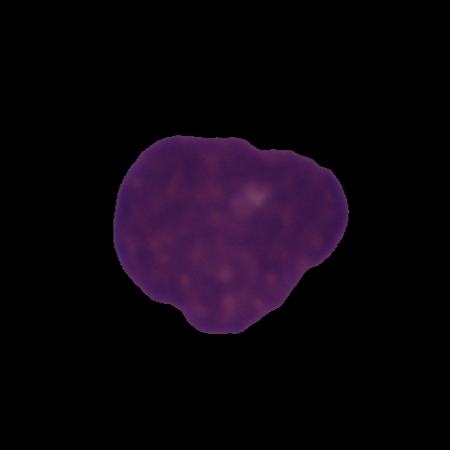
Label: cancer